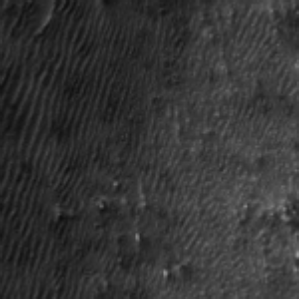
Label: frost